Question: I have a knockout model that is feeding my page and on a save the following code is executed client side.
'''
self.save = function() {
var tirerun = ko.mapping.toJSON(self.data());
$.ajax({
type: 'post',
url: "@Url.Action("SaveTireRunModel", "Events")",
data: tirerun,
success: function(result) {
if (!result.success) {
alert(result.error);
} else {}
}
});
};
'''
It then posts the following JSON to my server (From fiddler and cropped for brevity)

With the following http request header
'''
POST http://localhost:63648/Events/SaveTireRunModel HTTP/1.1
Host: localhost:63648
Connection: keep-alive
Content-Length: 1975
Origin: http://localhost:63648
X-Requested-With: XMLHttpRequest
User-Agent: Mozilla/5.0 (Windows NT 6.1; WOW64) AppleWebKit/536.5 (KHTML, like Gecko) Chrome/19.0.1084.56 Safari/536.5
Content-Type: application/x-www-form-urlencoded; charset=UTF-8
Accept: */*
Referer: http://localhost:63648/Events/OutingDetails?outingID=010fd8a1-e3a5-e111-a660-f0def1589f4b
Accept-Encoding: gzip,deflate,sdch
Accept-Language: en-US,en;q=0.8
Accept-Charset: ISO-8859-1,utf-8;q=0.7,*;q=0.3
Cookie: jstree_open=%232012%2C%23c914324c-4d9f-e111-a79b-0024e8a037d3%2C%23eb-e957-e111-9e70-d067e53b2ed6%2C%234d-c00e-e111-ad1c-0e6e17349d3e%2C%2357-c00e-e111-ad1c-0e6e17349d3e%2C%234d-c00e-e111-ad1c-0e6e17349d3e; jstree_load=; .ASPXAUTH=054DD21DC0A17DDDAAFC254500ED8D6B3299EAABF1FB647732618E956EF082880BBA0B52A59849D3362AA03EB1F27D28867B07CD8451E4E983D84365608AA145F8DF8D71C2481639E110EC31325EE27EA3281FA2EDB7AD31A744D2A9918BE6599DB97E489ED4598D2DF63C31E36E809A282CF96FFCE5ACAEF8308FEA3DF1C6DE50B2AA7299F9D9AF0C30CE867DCCA352; jstree_open=%232012%2C%233dcc4b9b-37a3-e111-a6d3-0026b99ca1da%2C%23eb-e957-e111-9e70-d067e53b2ed6%2C%2357-c00e-e111-ad1c-0e6e17349d3e%2C%23a2962e1b-45a5-e111-b9ac-f0def1589f4b; jstree_load=%2311a4611a-8851-e111-95c7-60d819fcced5%2C%23b89422a0-0d03-e011-99cb-d601d71f0fcf; jstree_select=%23010fd8a1-e3a5-e111-a660-f0def1589f4b
{"Comments":"RSTA Dwn 2 Holes (6)
RF Spring to 35468
Cross Dwn to 47.9 (-0.2)","TireSetsList":[{"ID":"1","Value":"1"},{"ID":"2","Value":"2"},{"ID":"3","Value":"3"},{"ID":"4","Value":"4"},{"ID":"5","Value":"5"}],"LFShoulderTemp":245,"RFShoulderTemp":245,"LFOuterTemp":177,"LFMiddleTemp":null,"LFInnerTemp":200,"RFOuterTemp":177,"RFMiddleTemp":null,"RFInnerTemp":200,"LROuterTemp":177,"LRMiddleTemp":null,"LRInnerTemp":200,"RROuterTemp":177,"RRMiddleTemp":null,"RRInnerTemp":200,"LFInitialOuterWear":null,"LFInitialOuterMiddleWear":null,"LFInitialMiddleWear":null,"LFInitialInnerMiddleWear":null,"LFInitialInnerWear":null,"LFAfterOuterWear":null,"LFAfterOuterMiddleWear":null,"LFAfterMiddleWear":200,"LFAfterInnerMiddleWear":null,"LFAfterInnerWear":null,"RFInitialOuterWear":null,"RFInitialOuterMiddleWear":null,"RFInitialMiddleWear":null,"RFInitialInnerMiddleWear":null,"RFInitialInnerWear":null,"RFAfterOuterWear":null,"RFAfterOuterMiddleWear":null,"RFAfterMiddleWear":200,"RFAfterInnerMiddleWear":null,"RFAfterInnerWear":null,"LRInitialOuterWear":null,"LRInitialOuterMiddleWear":null,"LRInitialMiddleWear":null,"LRInitialInnerMiddleWear":null,"LRInitialInnerWear":null,"LRAfterOuterWear":null,"LRAfterOuterMiddleWear":null,"LRAfterMiddleWear":200,"LRAfterInnerMiddleWear":null,"LRAfterInnerWear":null,"RRInitialOuterWear":null,"RRInitialOuterMiddleWear":null,"RRInitialMiddleWear":null,"RRInitialInnerMiddleWear":null,"RRInitialInnerWear":null,"RRAfterOuterWear":null,"RRAfterOuterMiddleWear":null,"RRAfterMiddleWear":200,"RRAfterInnerMiddleWear":null,"RRAfterInnerWear":null,"LFInnerColdPressure":71,"LFInnerHotPressure":null,"RFInnerColdPressure":71,"RFInnerHotPressure":null,"LRInnerColdPressure":71,"LRInnerHotPressure":null,"RRInnerColdPressure":71,"RRInnerHotPressure":null,"LFColdPressure":61.5,"LFHotPressure":69.8,"RFColdPressure":61.5,"RFHotPressure":69.8,"LRColdPressure":61.5,"LRHotPressure":69.8,"RRColdPressure":61.5,"RRHotPressure":69.8,"TrackTemp":133}
'''
But when it goes into my action the model is completely null.
'''
public JsonResult SaveTireRunModel(TireRunViewModel tirerun)
{
tirerun.Save();
return Json(new { success = true });
}
'''
My model class is as follows
'''
public class TireRunViewModel
{
public TireRunViewModel()
{
}
public TireRunViewModel(Guid outingID)
{
//data access crud here
}
public string Comments { get; set; }
public List<SelectBoxModel> TireSetsList { get; set; }
public double? LFShoulderTemp { get; set; }
public double? RFShoulderTemp { get; set; }
public double? LFOuterTemp { get; set; }
public double? LFMiddleTemp { get; set; }
public double? LFInnerTemp { get; set; }
public double? RFOuterTemp { get; set; }
public double? RFMiddleTemp { get; set; }
public double? RFInnerTemp { get; set; }
public double? LROuterTemp { get; set; }
public double? LRMiddleTemp { get; set; }
public double? LRInnerTemp { get; set; }
public double? RROuterTemp { get; set; }
public double? RRMiddleTemp { get; set; }
public double? RRInnerTemp { get; set; }
public double? LFInitialOuterWear { get; set; }
public double? LFInitialOuterMiddleWear { get; set; }
public double? LFInitialMiddleWear { get; set; }
public double? LFInitialInnerMiddleWear { get; set; }
public double? LFInitialInnerWear { get; set; }
public double? LFAfterOuterWear { get; set; }
public double? LFAfterOuterMiddleWear { get; set; }
public double? LFAfterMiddleWear { get; set; }
public double? LFAfterInnerMiddleWear { get; set; }
public double? LFAfterInnerWear { get; set; }
public double? RFInitialOuterWear { get; set; }
public double? RFInitialOuterMiddleWear { get; set; }
public double? RFInitialMiddleWear { get; set; }
public double? RFInitialInnerMiddleWear { get; set; }
public double? RFInitialInnerWear { get; set; }
public double? RFAfterOuterWear { get; set; }
public double? RFAfterOuterMiddleWear { get; set; }
public double? RFAfterMiddleWear { get; set; }
public double? RFAfterInnerMiddleWear { get; set; }
public double? RFAfterInnerWear { get; set; }
public double? LRInitialOuterWear { get; set; }
public double? LRInitialOuterMiddleWear { get; set; }
public double? LRInitialMiddleWear { get; set; }
public double? LRInitialInnerMiddleWear { get; set; }
public double? LRInitialInnerWear { get; set; }
public double? LRAfterOuterWear { get; set; }
public double? LRAfterOuterMiddleWear { get; set; }
public double? LRAfterMiddleWear { get; set; }
public double? LRAfterInnerMiddleWear { get; set; }
public double? LRAfterInnerWear { get; set; }
public double? RRInitialOuterWear { get; set; }
public double? RRInitialOuterMiddleWear { get; set; }
public double? RRInitialMiddleWear { get; set; }
public double? RRInitialInnerMiddleWear { get; set; }
public double? RRInitialInnerWear { get; set; }
public double? RRAfterOuterWear { get; set; }
public double? RRAfterOuterMiddleWear { get; set; }
public double? RRAfterMiddleWear { get; set; }
public double? RRAfterInnerMiddleWear { get; set; }
public double? RRAfterInnerWear { get; set; }
public double? LFInnerColdPressure { get; set; }
public double? LFInnerHotPressure { get; set; }
public double? RFInnerColdPressure { get; set; }
public double? RFInnerHotPressure { get; set; }
public double? LRInnerColdPressure { get; set; }
public double? LRInnerHotPressure { get; set; }
public double? RRInnerColdPressure { get; set; }
public double? RRInnerHotPressure { get; set; }
public double? LFColdPressure { get; set; }
public double? LFHotPressure { get; set; }
public double? RFColdPressure { get; set; }
public double? RFHotPressure { get; set; }
public double? LRColdPressure { get; set; }
public double? LRHotPressure { get; set; }
public double? RRColdPressure { get; set; }
public double? RRHotPressure { get; set; }
public int? SetNumberLF { get; set; }
public int? SetNumberRF { get; set; }
public int? SetNumberLR { get; set; }
public int? SetNumberRR { get; set; }
public double? TrackTemp { get; set; }
public void Save()
{
//data access crud here
}
}
'''
What can I do to further troubleshoot this and figure out why my model isn't binding?
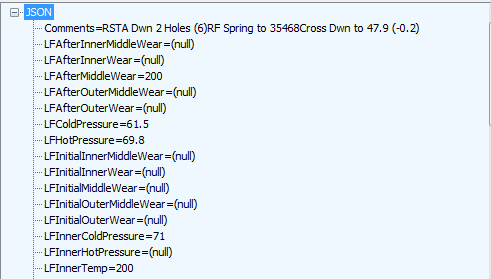
Answer: The default contentType for the <URL> method is ''application/x-www-form-urlencoded''
If you want to send JSON you have to specify that your are sending JSON otherwise the Model Binder won't work correctly:
'''
$.ajax({
type: 'post',
url: "@Url.Action("SaveTireRunModel", "Events")",
data: tirerun,
contentType: 'application/json',
success: function(result) {
if (!result.success) {
alert(result.error);
} else {}
}
});
'''
You maybe also need to "stringify" the data with : 'data: JSON.stringify(tirerun)'